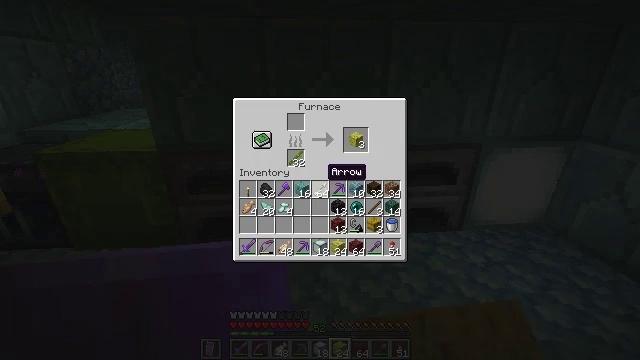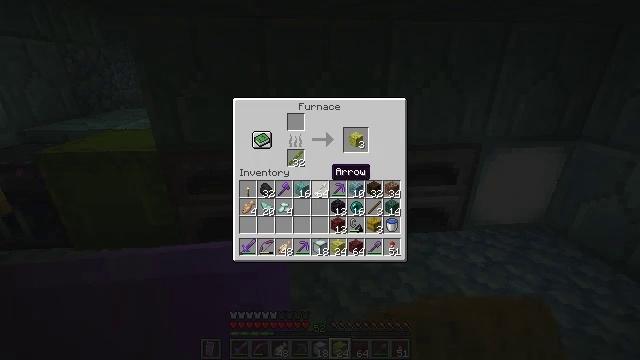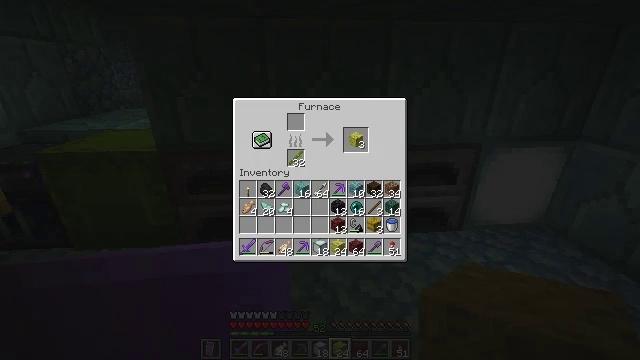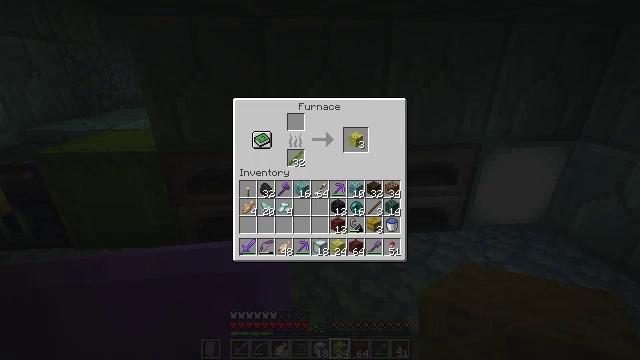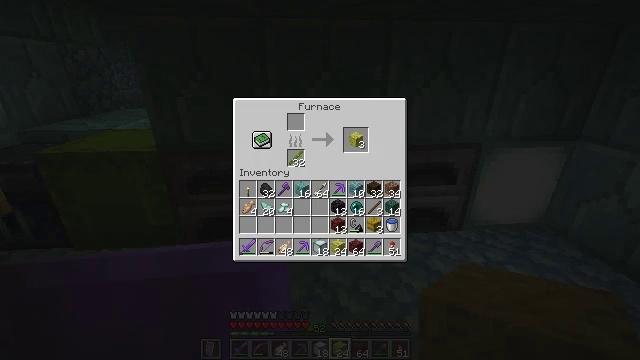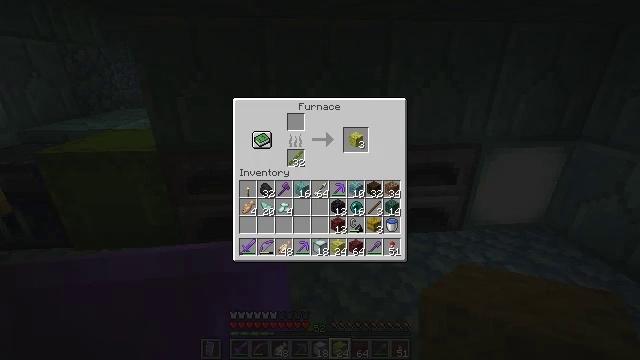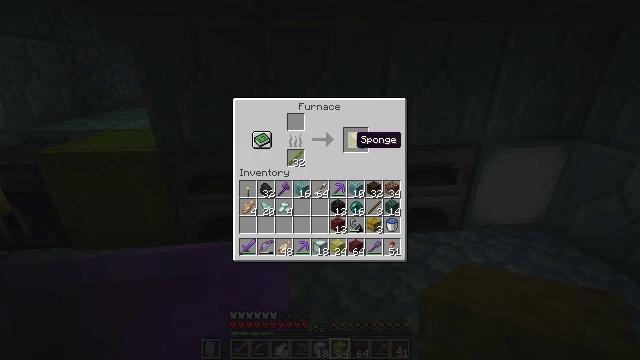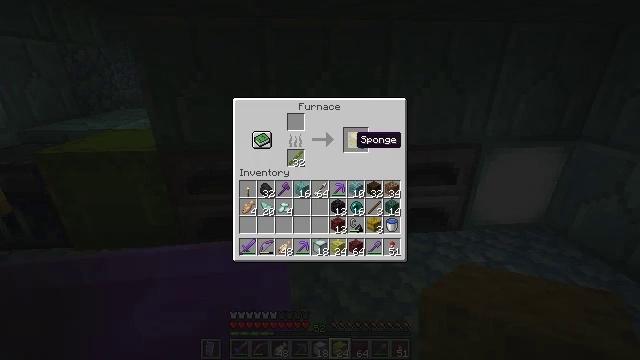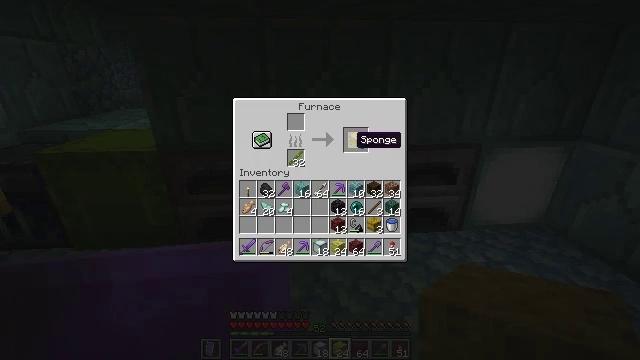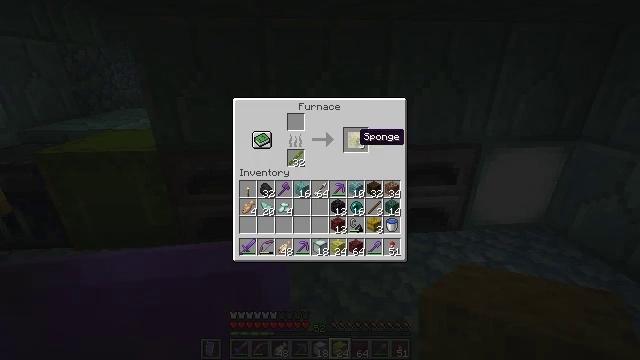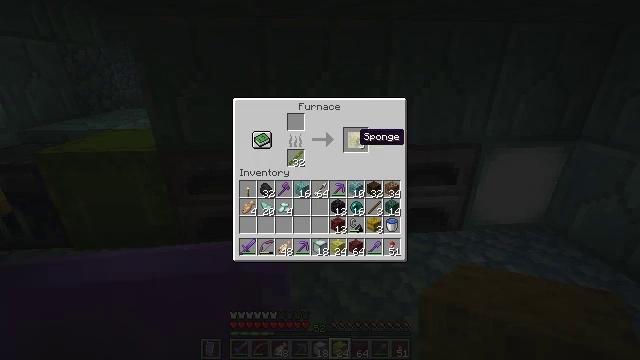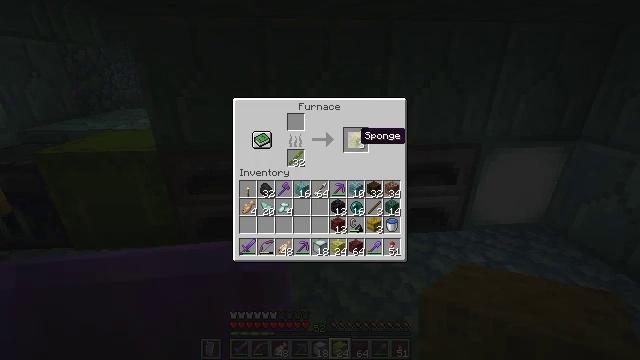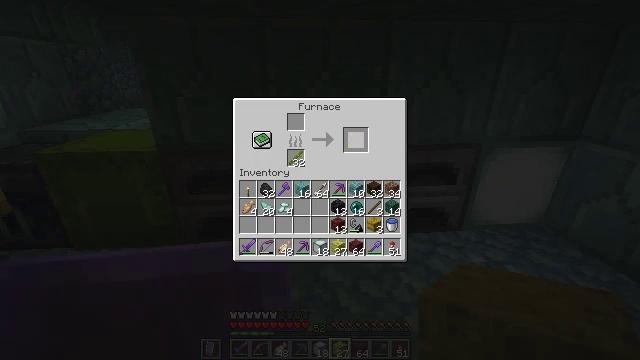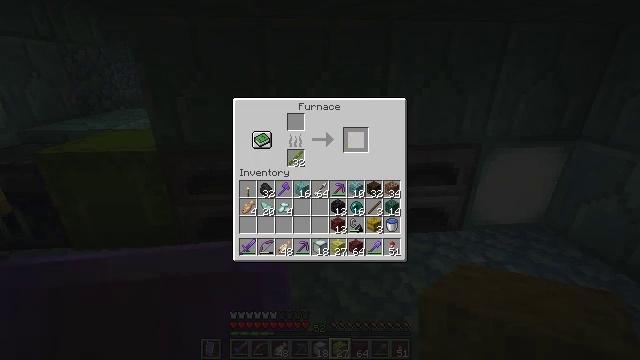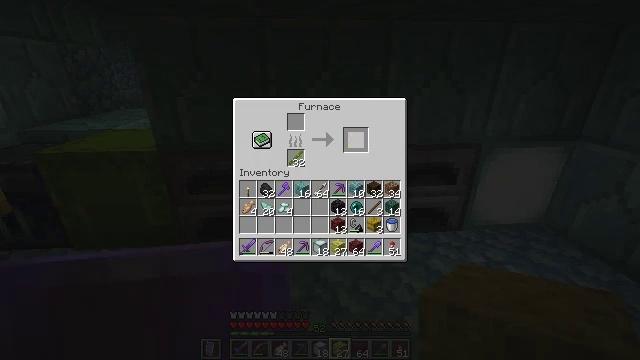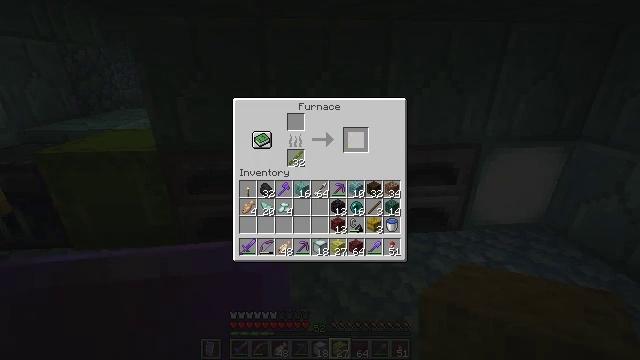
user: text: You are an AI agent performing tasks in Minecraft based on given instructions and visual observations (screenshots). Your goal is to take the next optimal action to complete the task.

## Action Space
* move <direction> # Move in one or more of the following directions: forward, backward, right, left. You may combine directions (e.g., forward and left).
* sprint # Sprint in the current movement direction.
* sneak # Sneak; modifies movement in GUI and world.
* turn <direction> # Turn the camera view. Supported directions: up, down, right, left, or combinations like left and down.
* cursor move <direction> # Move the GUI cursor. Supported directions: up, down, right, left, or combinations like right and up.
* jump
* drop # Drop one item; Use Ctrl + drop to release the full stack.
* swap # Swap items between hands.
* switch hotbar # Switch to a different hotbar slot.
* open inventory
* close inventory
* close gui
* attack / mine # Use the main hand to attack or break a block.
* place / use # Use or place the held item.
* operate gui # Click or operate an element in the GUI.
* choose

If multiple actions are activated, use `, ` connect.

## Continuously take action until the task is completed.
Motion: motion action
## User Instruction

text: craft item sponge
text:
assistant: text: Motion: no_op
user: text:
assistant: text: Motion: turn right
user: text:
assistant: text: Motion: turn right and up
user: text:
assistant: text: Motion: sneak, turn up
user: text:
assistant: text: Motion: sneak, turn up
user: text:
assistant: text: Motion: sneak
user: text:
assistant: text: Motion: sneak
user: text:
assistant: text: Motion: sneak
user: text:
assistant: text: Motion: sneak
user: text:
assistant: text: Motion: sneak
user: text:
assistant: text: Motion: sneak
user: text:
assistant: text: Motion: sneak, attack / mine
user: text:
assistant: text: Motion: sneak, attack / mine
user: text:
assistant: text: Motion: sneak, attack / mine
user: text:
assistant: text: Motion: sneak
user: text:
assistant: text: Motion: no_op
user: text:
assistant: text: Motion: no_op
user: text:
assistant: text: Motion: no_op
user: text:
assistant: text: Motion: no_op
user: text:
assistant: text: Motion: no_op
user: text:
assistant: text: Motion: turn right
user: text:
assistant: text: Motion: turn right and down
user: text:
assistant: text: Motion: turn right and down
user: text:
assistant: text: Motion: turn right and down
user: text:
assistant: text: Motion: no_op
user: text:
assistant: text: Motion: turn right and down
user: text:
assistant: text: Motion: no_op
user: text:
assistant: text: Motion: turn right
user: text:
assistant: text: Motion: no_op
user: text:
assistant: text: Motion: turn up